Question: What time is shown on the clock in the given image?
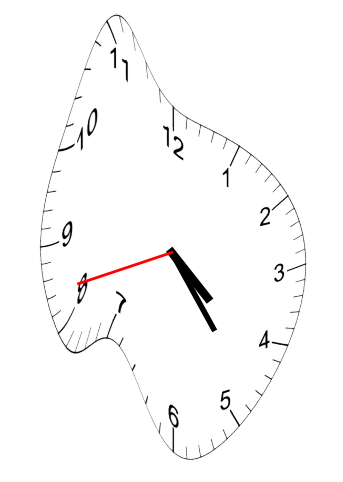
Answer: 04:23:42